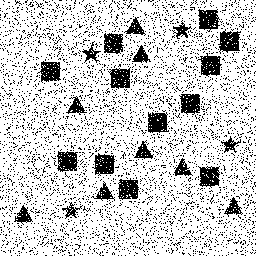
Squares: 12
Triangles: 8
Stars: 4
Total shapes: 24